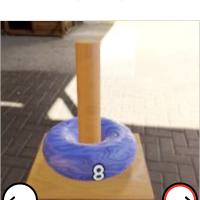
Task: sum
Answer: 8